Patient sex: M
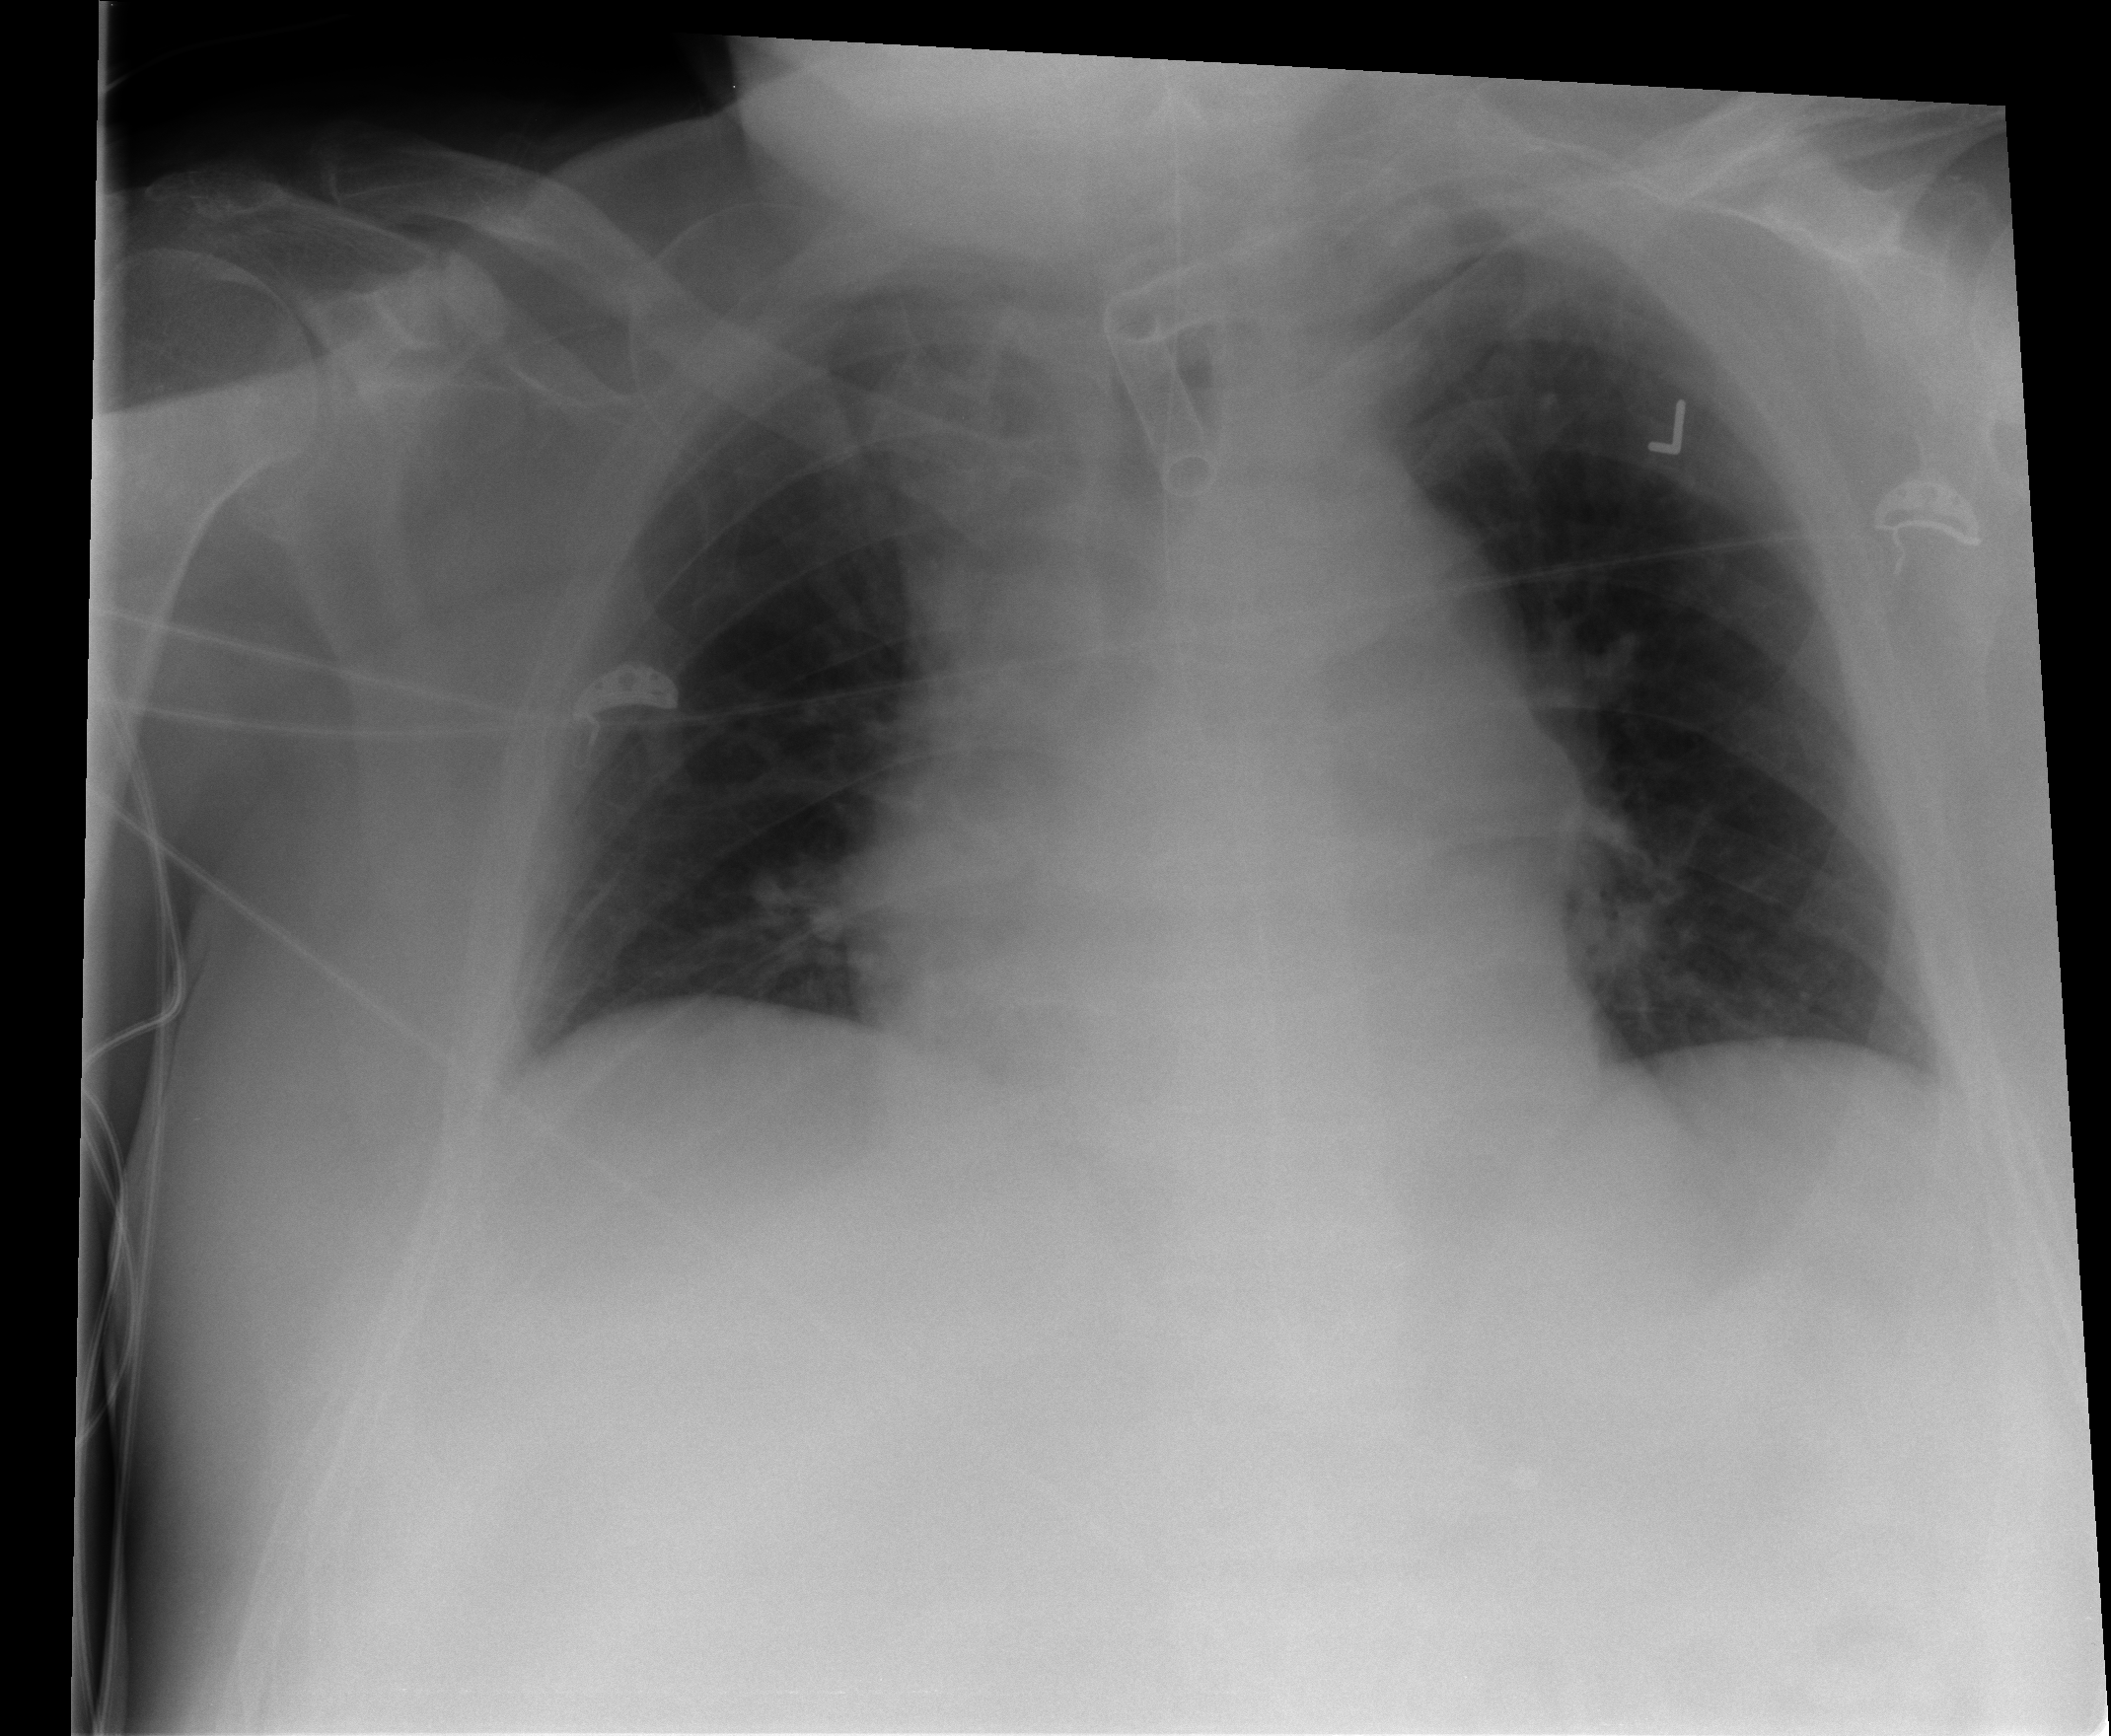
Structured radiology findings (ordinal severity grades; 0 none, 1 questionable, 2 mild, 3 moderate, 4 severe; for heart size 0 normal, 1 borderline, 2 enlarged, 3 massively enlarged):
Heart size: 2
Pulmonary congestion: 2
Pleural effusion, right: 1
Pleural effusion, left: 2
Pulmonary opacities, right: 0
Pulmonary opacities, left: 0
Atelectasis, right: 2
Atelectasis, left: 2